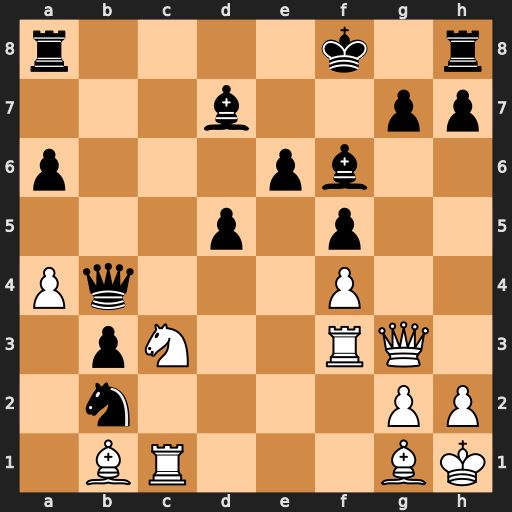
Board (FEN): r4k1r/3b2pp/p3pb2/3p1p2/Pq3P2/1pN2RQ1/1n4PP/1BR3BK
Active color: w
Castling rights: -
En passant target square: -
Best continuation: Nxd5 exd5 Bc5+ Qxc5 Rxc5